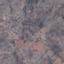
Land use / land cover: HerbaceousVegetation